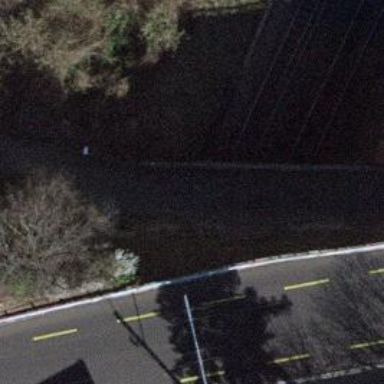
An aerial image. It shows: Railway tunnel with overhead electrified contact lines.